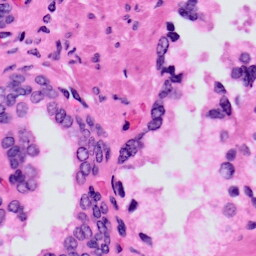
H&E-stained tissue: Prostate